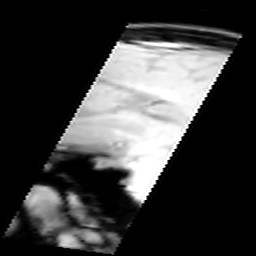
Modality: inplaneT1
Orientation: sagittal
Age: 23
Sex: female